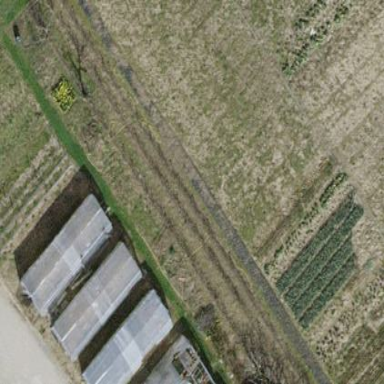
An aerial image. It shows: Greenhouse used for horticulture.